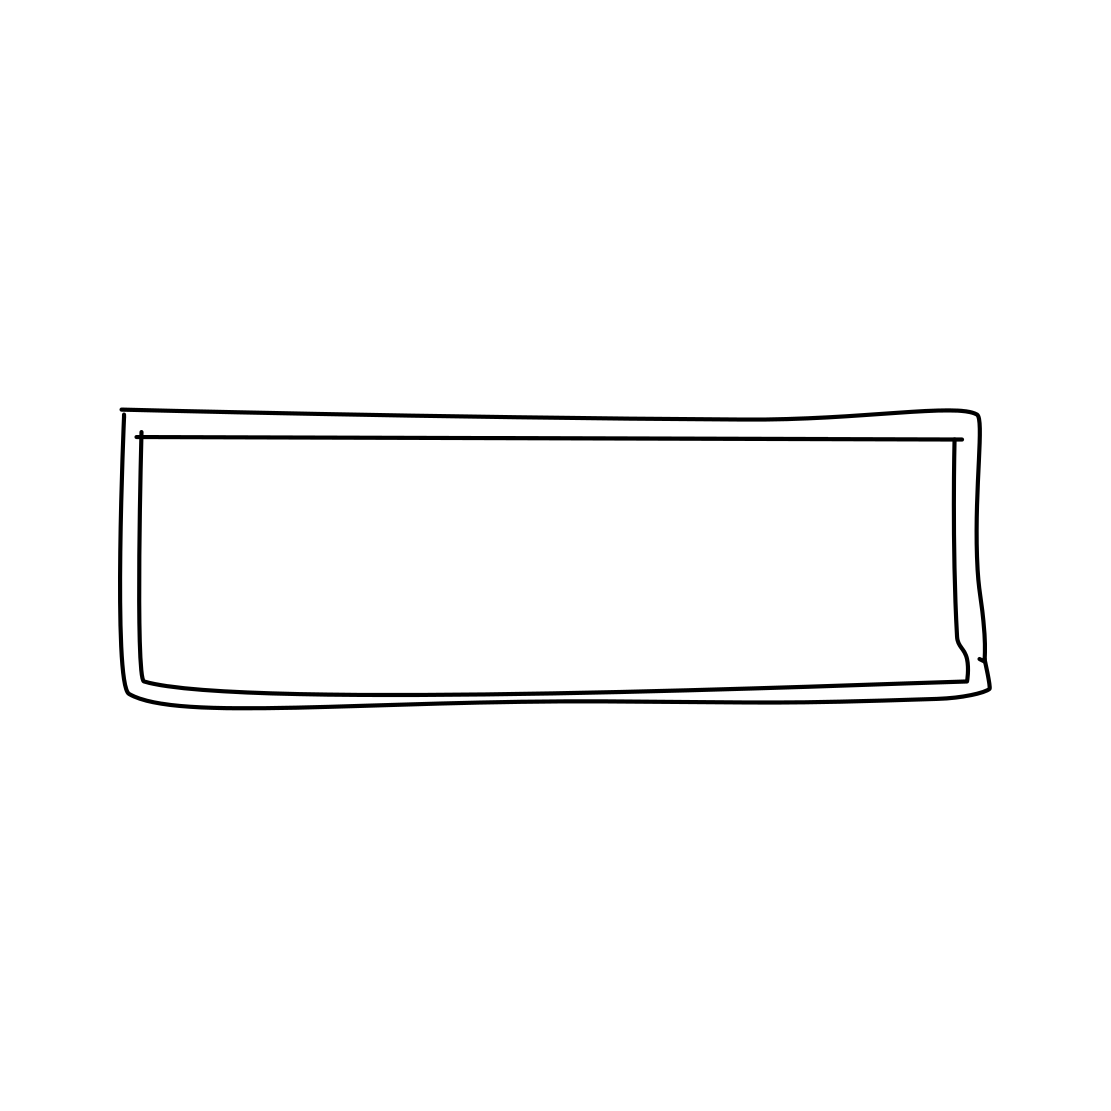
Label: skateboard